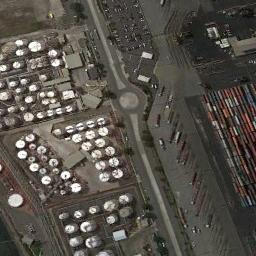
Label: storage_tank